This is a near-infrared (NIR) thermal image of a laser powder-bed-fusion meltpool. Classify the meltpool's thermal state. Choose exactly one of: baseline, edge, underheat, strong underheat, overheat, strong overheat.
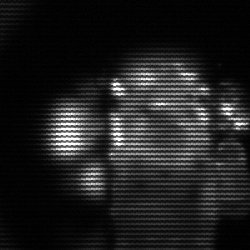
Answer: strong underheat